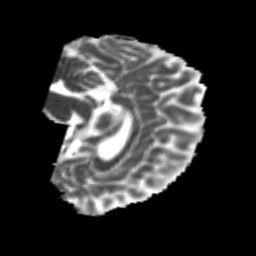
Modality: MD
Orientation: sagittal
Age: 22
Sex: female
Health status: healthy
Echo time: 0.074 s